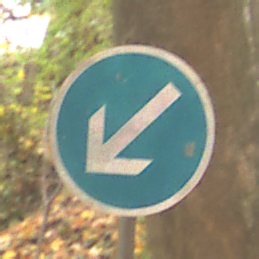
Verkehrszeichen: VorgeschriebeneVorbeifahrtLinks
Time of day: MorningAfternoon
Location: Outdoor (Nature)
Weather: Overcast
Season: Autumn
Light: Natural